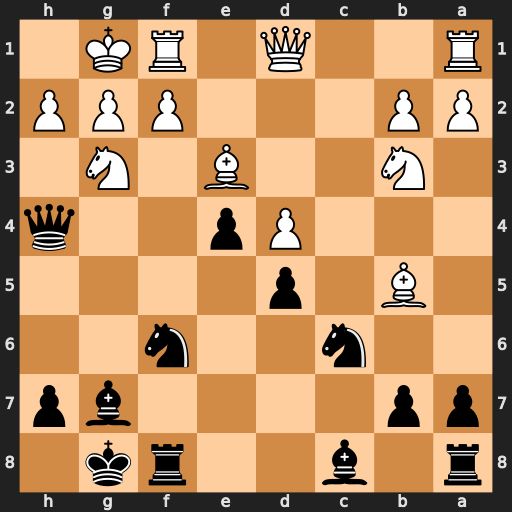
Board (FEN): r1b2rk1/pp4bp/2n2n2/1B1p4/3Pp2q/1N2B1N1/PP3PPP/R2Q1RK1
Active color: b
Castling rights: -
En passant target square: -
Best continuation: Ng4 h3 Nxe3